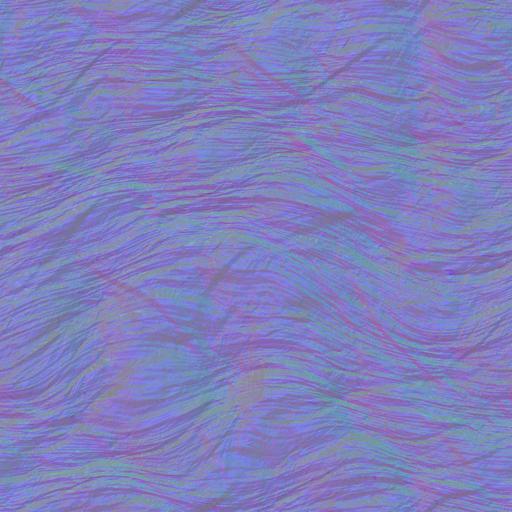
fire lava magma vulcan